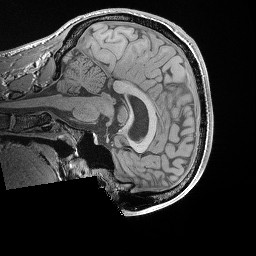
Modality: T1w
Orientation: sagittal
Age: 23
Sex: male
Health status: healthy
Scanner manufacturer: siemens
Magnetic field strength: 3 T
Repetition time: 0.02 s
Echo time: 0.00492 s